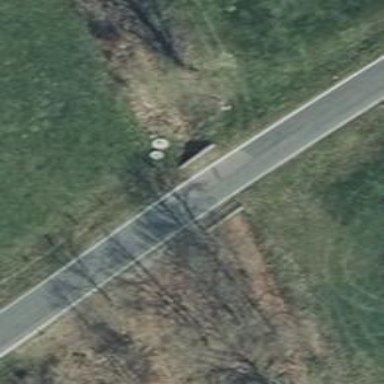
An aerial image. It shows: Secondary road with asphalt surface.